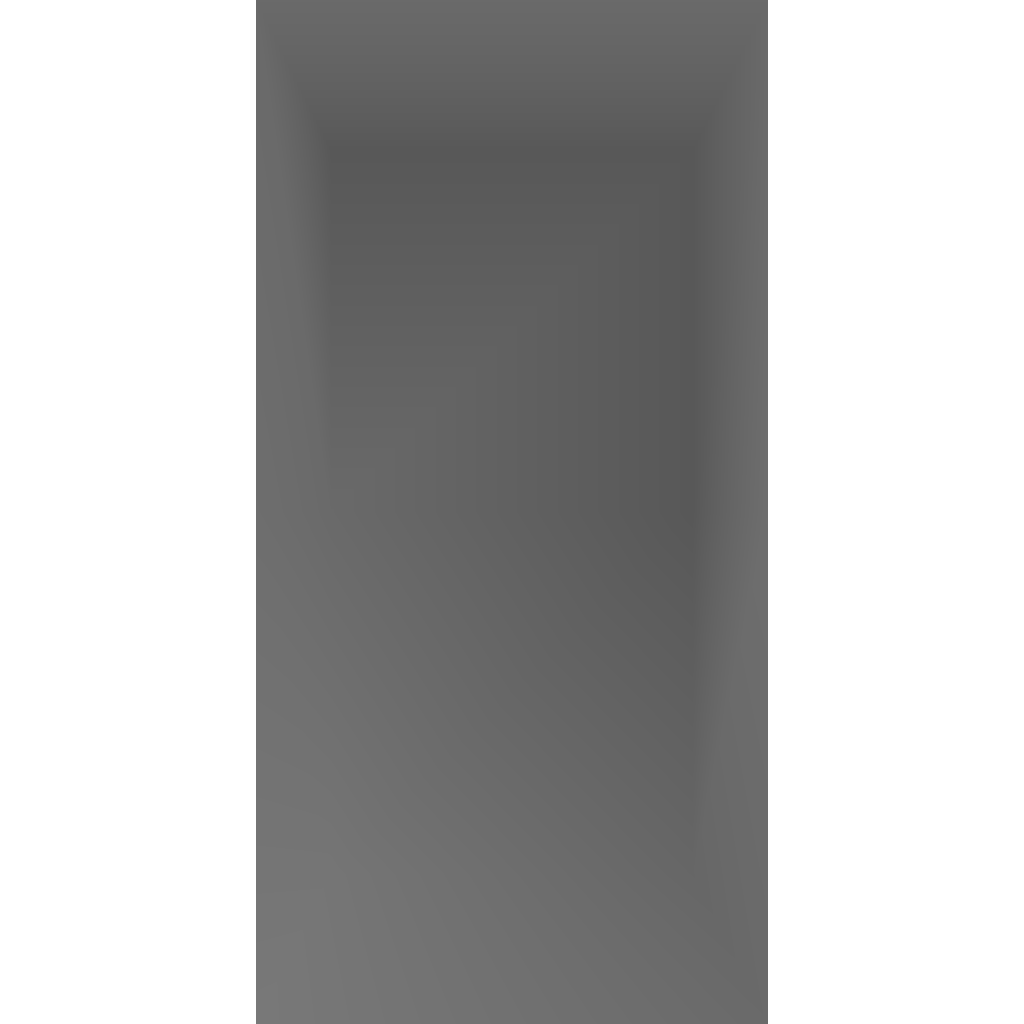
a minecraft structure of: Secure SAS bad low quality